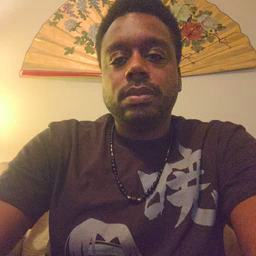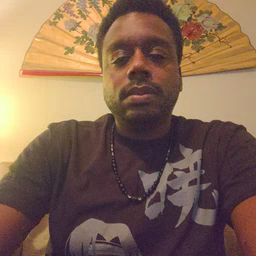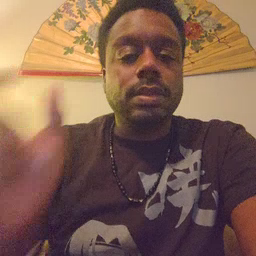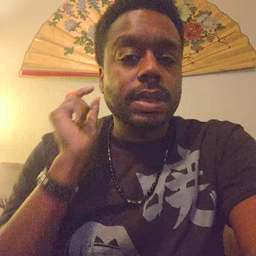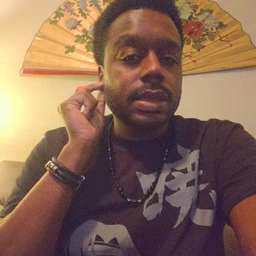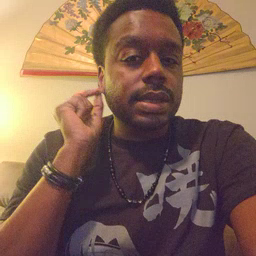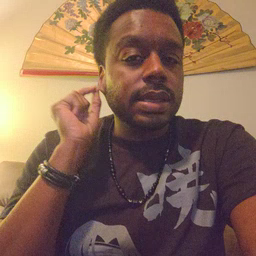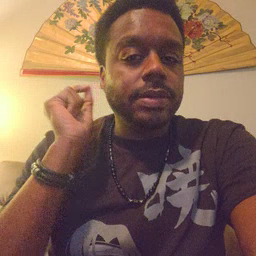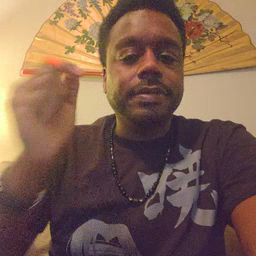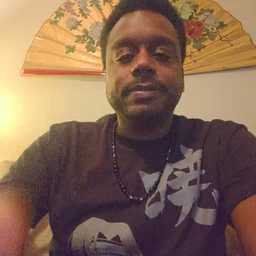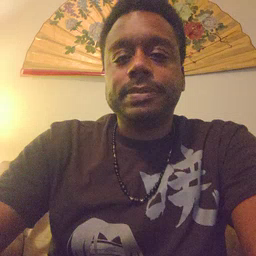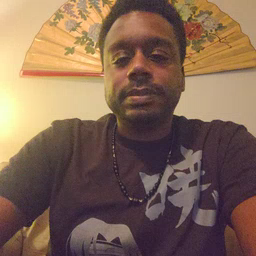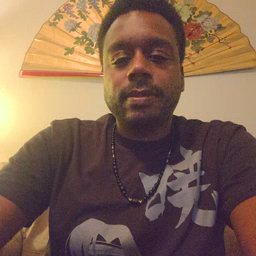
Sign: ear